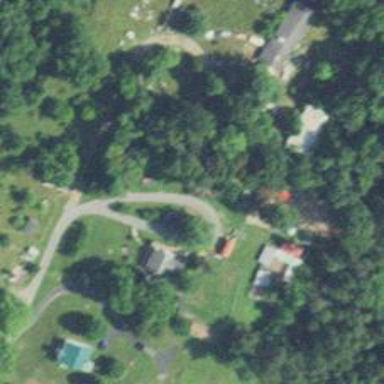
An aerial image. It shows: Driveway leading to service road.